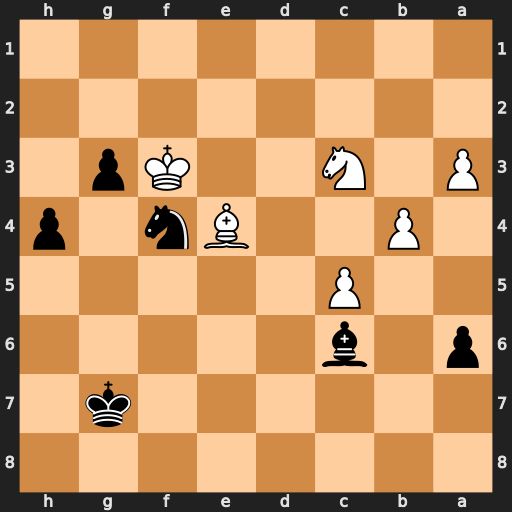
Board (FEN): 8/6k1/p1b5/2P5/1P2Bn1p/P1N2Kp1/8/8
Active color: b
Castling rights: -
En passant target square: -
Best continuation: g2 Ne2 Nxe2